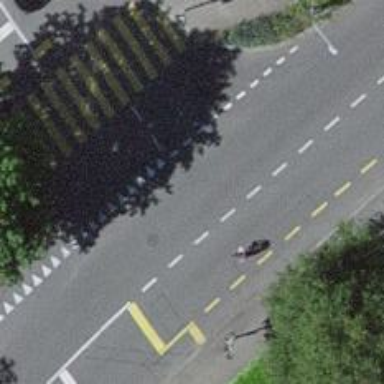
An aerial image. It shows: Road with traffic signals.